Question: What does "Add DROP SYNTAX" in the XCloner plugin mean?

I checked the manual and it says something I don't understand.
> Add MySQL Drop:
Tick this checkbox if you want XCloner to add the DROP TABLE IF
EXISTS statement to your generated SQL. This option is only for
advanced users.
How important is this to check? and will I lose anything if I ignore it? Please explain in both short and long answers.
Thank you.
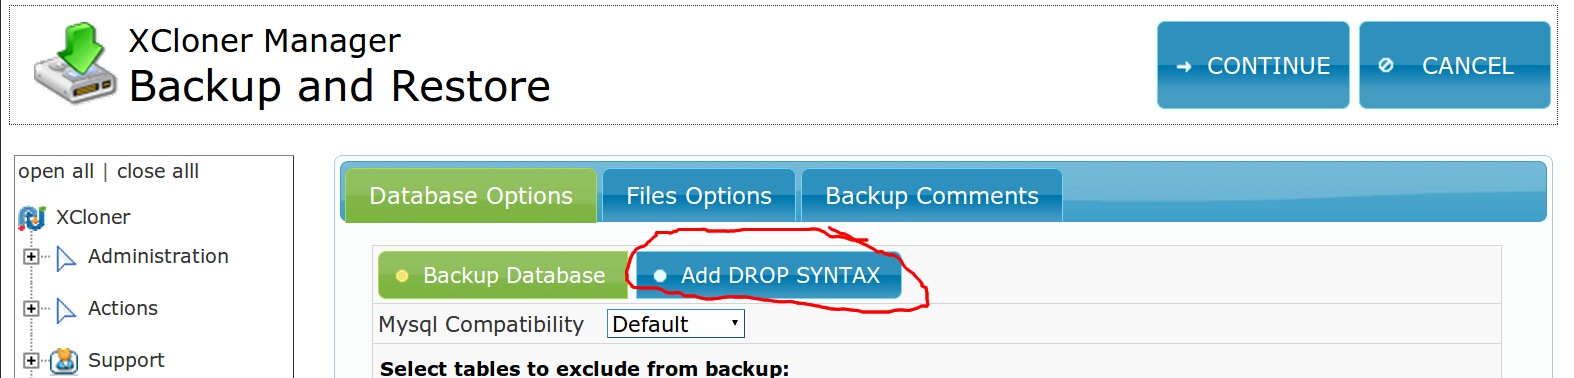
Answer: If you enable this option, the resulting exported SQL will contain 'DROP TABLE IF EXIST' statements. This means that when you try and import said SQL into another database, it will DROP any existing tables that have the same names as the tables contained in the SQL. If I export the tables 'users', 'items' and 'news' from 'Database A' and I attempt to import them into 'Database B', any tables with those names will be dropped before those three tables are imported. So, if I already have a table called 'users' in 'Database B', it will be dropped before the "new" 'users' table is imported. Could be disastrous if you have another app connected to 'Database B' that also uses its own table called 'users'.